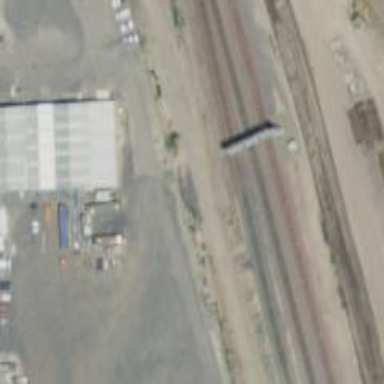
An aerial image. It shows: Railway siding with rails.